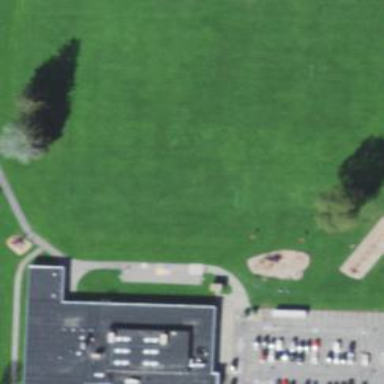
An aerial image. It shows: School.